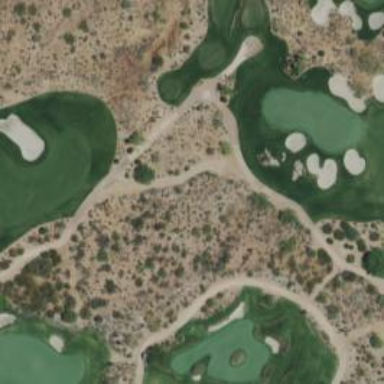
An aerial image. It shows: Path for golf carts.